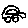
Label: car